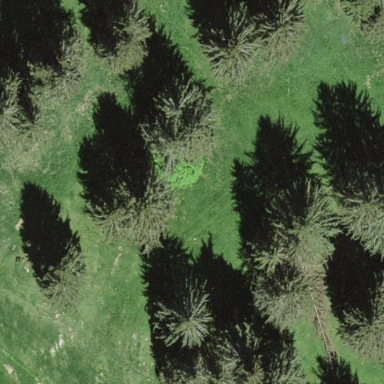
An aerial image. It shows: Serene woodland landscape.